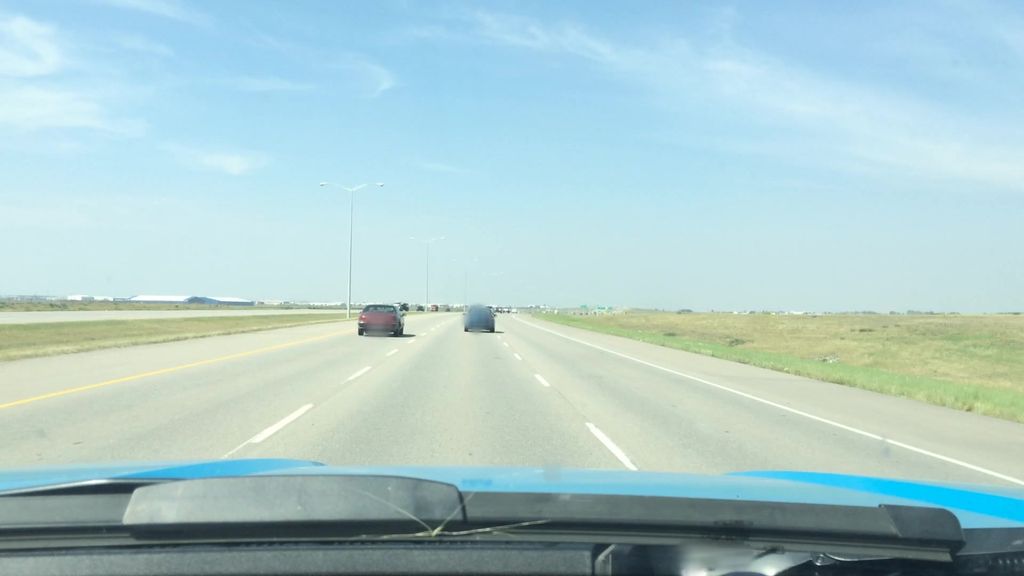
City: calgary